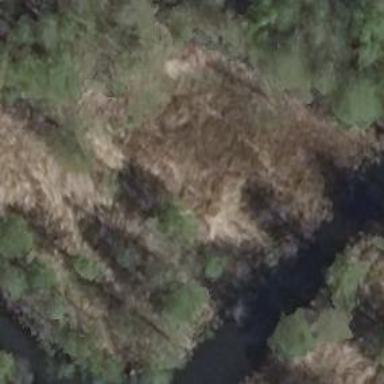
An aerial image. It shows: Natural oxbow water feature.